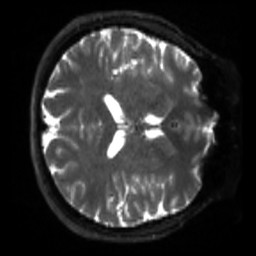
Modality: sbref
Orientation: axial
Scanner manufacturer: siemens
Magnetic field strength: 3 T
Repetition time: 4 s
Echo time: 0.0594 s